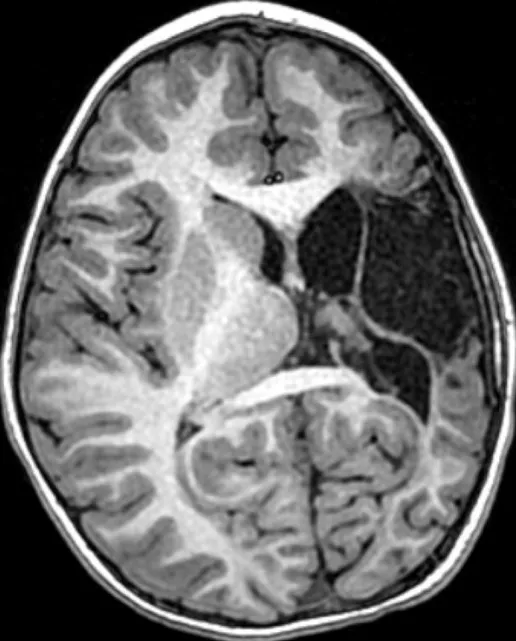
Patient #x. Axial T1-weighted MRI obtained at age 5 years, demonstrating a left middle cerebral artery distribution infarct and a disproportionately small left cerebral hemisphere.
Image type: radiology (mri)